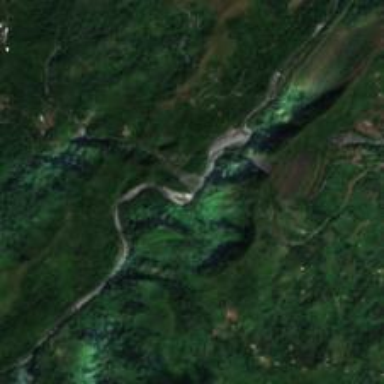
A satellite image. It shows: Beautiful view of river.